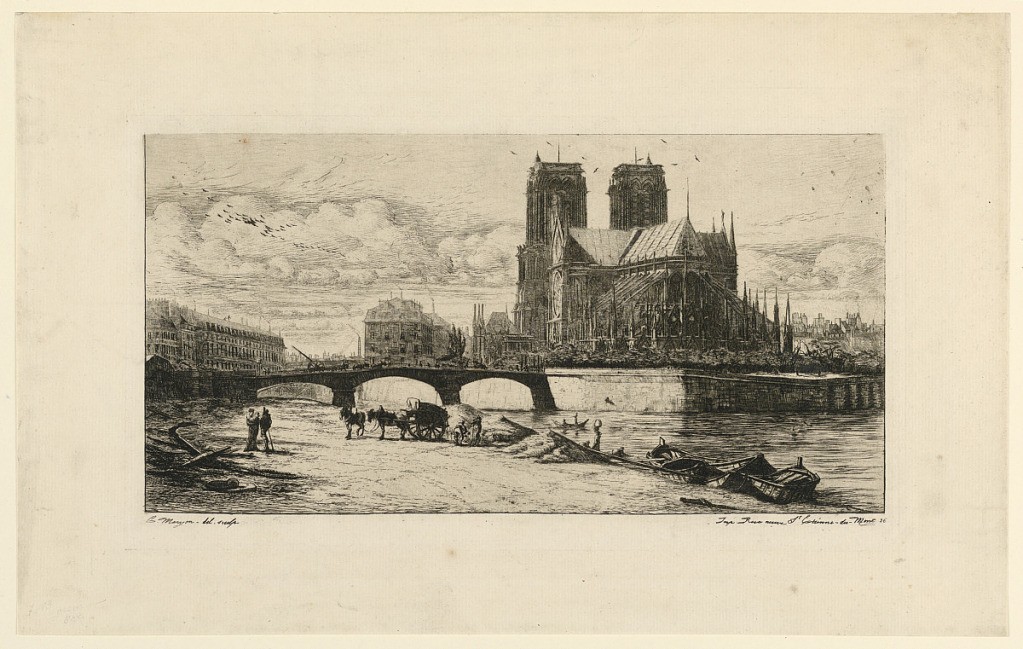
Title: L'Abside de Notre Dame de Paris (The Apse of Notre Dame, Paris)
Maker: Charles Meryon, French, 1821–1868
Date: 1854
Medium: Etching on paper
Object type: Print
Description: View of the apse of the Notre Dame cathedral in Paris from the banks of the Seine River. In foreground are small boats, a cart, horses and figures. Beyond are three arches of the Pont-au-Choux. The old Hotel Dieu, at left.